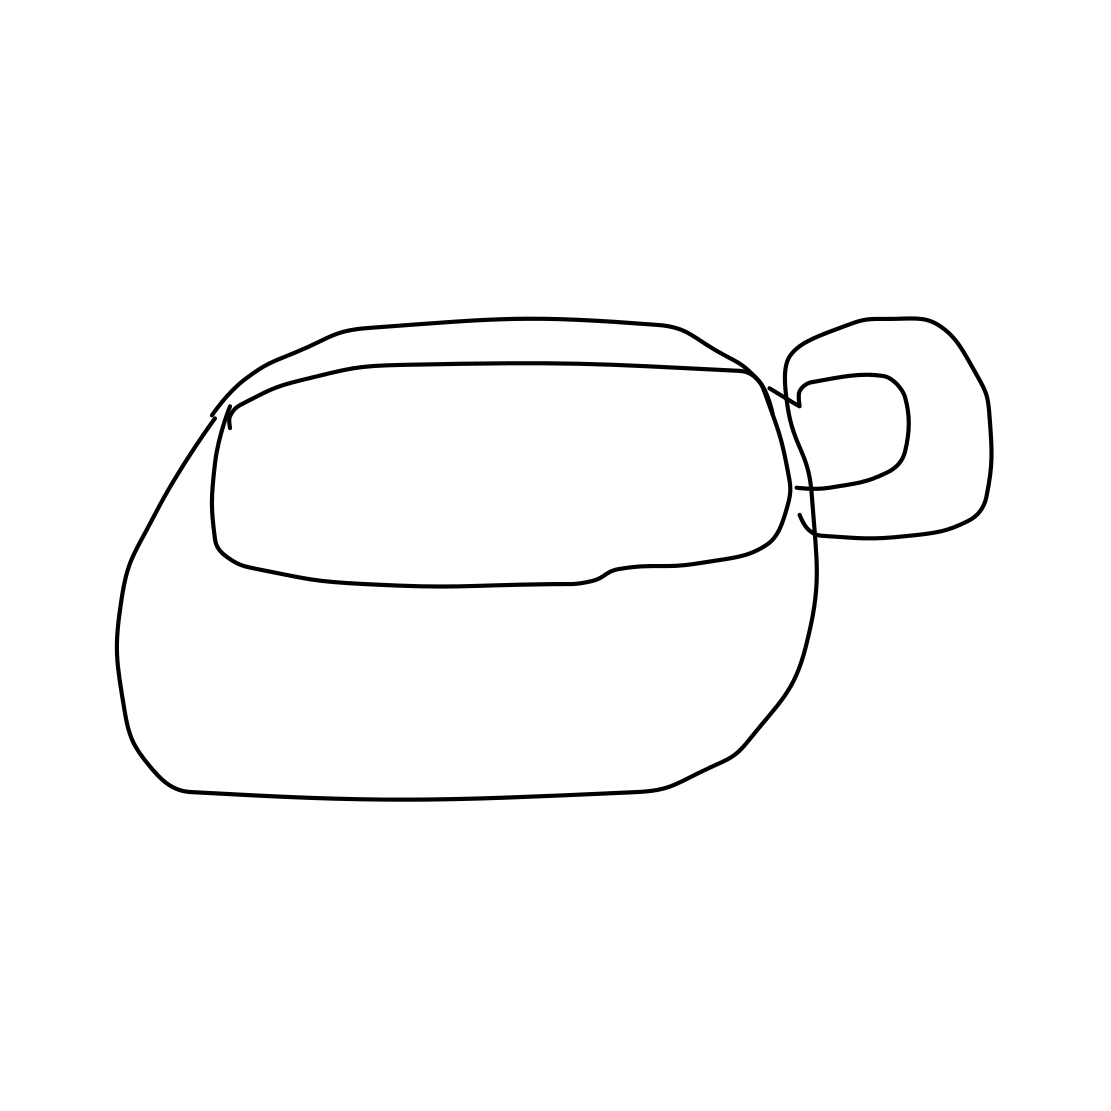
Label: teacup